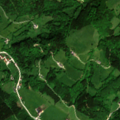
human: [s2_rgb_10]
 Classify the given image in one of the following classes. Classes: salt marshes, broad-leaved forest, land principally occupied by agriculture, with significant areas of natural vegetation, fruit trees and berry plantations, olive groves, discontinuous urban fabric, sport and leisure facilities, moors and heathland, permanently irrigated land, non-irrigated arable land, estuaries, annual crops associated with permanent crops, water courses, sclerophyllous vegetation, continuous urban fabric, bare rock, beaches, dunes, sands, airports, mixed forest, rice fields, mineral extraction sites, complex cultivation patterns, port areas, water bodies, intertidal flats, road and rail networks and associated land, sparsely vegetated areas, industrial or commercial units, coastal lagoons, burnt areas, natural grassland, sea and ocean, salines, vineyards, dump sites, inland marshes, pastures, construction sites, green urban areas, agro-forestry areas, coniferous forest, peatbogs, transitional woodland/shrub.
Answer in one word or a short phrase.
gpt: discontinuous urban fabric, pastures, broad-leaved forest, mixed forest